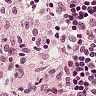
Metastatic tissue present: no